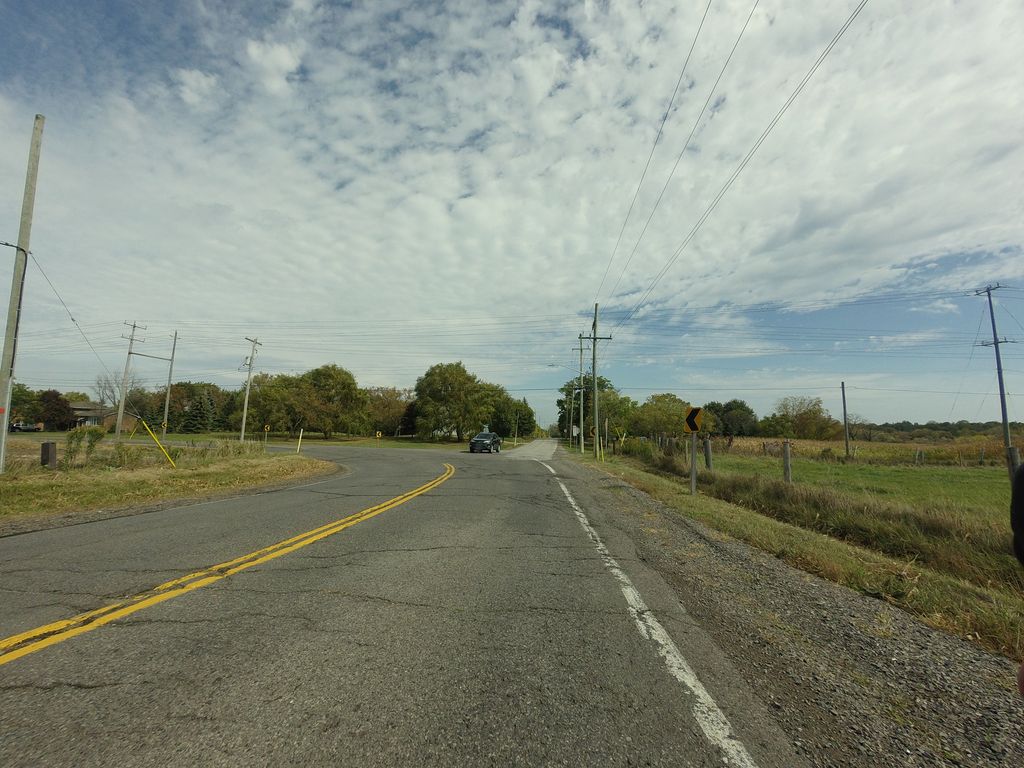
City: hamilton